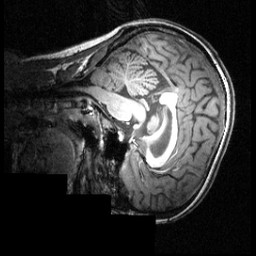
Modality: T1w
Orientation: sagittal
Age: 22
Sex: female
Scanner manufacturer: siemens
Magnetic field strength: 3.951 T
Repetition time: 1.5 s
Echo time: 0.00335 s